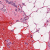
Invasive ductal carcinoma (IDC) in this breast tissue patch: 1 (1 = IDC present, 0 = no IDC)